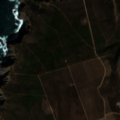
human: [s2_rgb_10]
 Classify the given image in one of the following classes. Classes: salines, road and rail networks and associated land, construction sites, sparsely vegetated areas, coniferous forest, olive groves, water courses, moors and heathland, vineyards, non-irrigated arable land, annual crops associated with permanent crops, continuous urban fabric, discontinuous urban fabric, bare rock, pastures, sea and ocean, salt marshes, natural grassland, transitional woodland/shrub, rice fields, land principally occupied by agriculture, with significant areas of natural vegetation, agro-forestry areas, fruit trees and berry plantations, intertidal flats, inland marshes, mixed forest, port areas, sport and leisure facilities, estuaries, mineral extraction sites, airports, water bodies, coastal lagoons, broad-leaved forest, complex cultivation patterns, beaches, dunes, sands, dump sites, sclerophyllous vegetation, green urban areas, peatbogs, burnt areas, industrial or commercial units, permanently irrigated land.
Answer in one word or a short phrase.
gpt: pastures, sclerophyllous vegetation, transitional woodland/shrub, sea and ocean